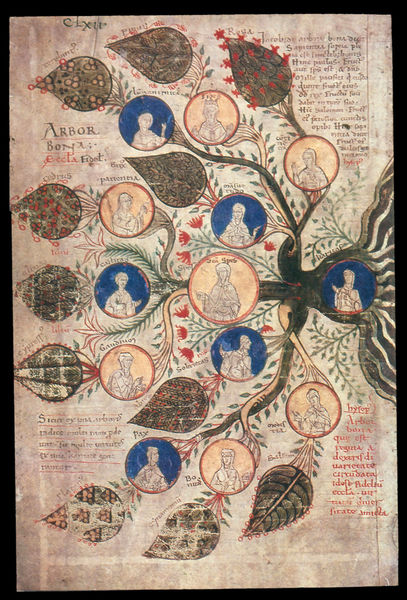
Titel: Liber Floridus
Künstler: Lambert von St. Omer
Standort: Herstellungsort: St. Omer (EU - F - Artois)
Institution: Gent, Universitätsbibliothek,
Schlagwörter: baum, blau, blätter, frauen, gelb, grün, menschen, blume, blumen, männer, blüte, blüten, rot, bibel, stamm, gold, blatt, pflanze, krone, kreis, rund, engel, schrift, papier, formen, könig, buch, orientalisch, wurzel, geld, seite, illustration, text, buchstaben, kreise, tinte, wurzeln, mittelalter, maria, miniatur, erbe, latein, ahnen, buchmalerei, stammbaum, illumination, abstammung, o, j, arbor, jkj, oop